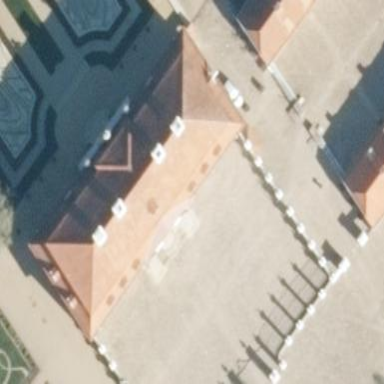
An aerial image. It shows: Historical castle building of manor type.